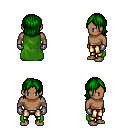
a pixel art fantasy rpg character, male body template, human, dark skin, green cape, gold greaves, green long bangs hairstyle, metal gloves, four views (front, back, left, right), 2x2 character sprite sheet, small pixel art, hard edges, no anti-aliasing